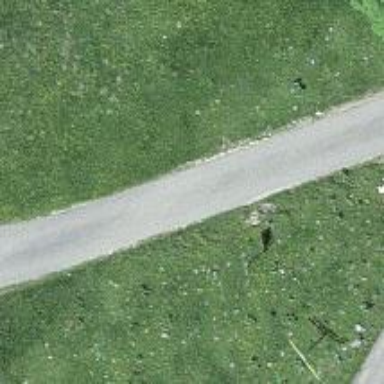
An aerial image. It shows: Unclassified road.